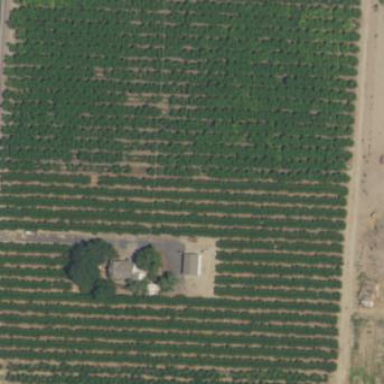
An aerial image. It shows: Orchard planted with peach trees.